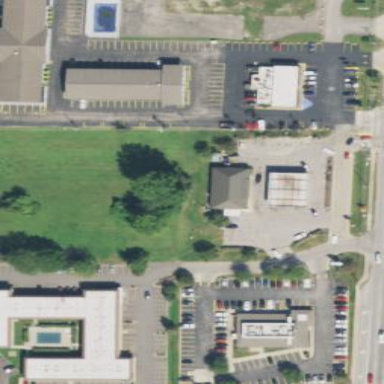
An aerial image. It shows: Retail area.